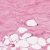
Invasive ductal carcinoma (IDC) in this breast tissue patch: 0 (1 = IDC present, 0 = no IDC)